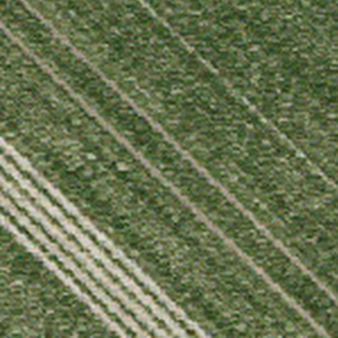
Label: other